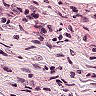
Metastatic tissue present: no